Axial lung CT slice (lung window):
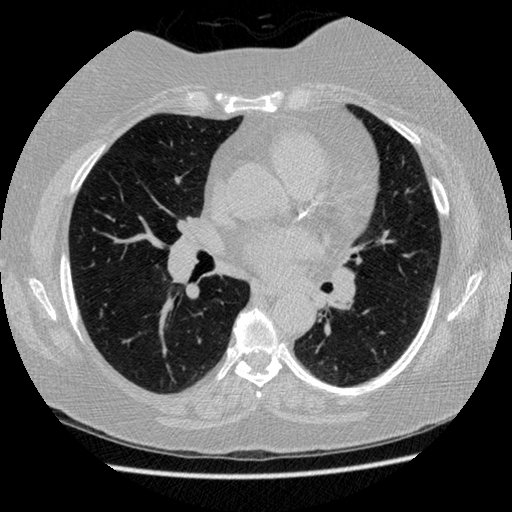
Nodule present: no